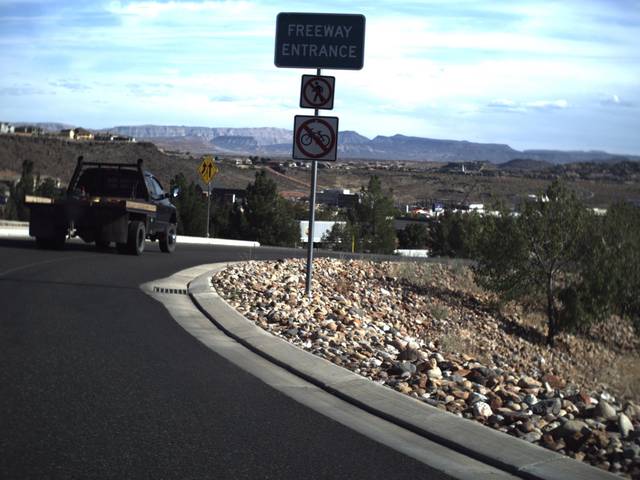
Region: United States
Coordinates: 37.11, -113.56